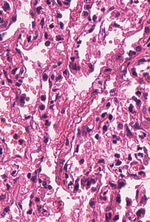
Tumor epithelial tissue: no
Tumor-associated stroma tissue: no
Normal tissue: yes